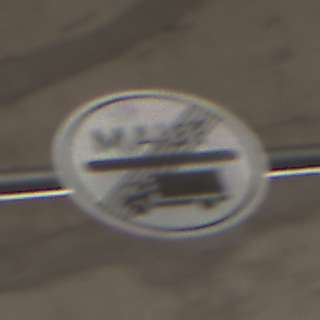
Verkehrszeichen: EndeMautpflicht
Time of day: Midday
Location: Roofed (Tunnel)
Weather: NotSpecified
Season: NotSpecified
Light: Natural